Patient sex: F
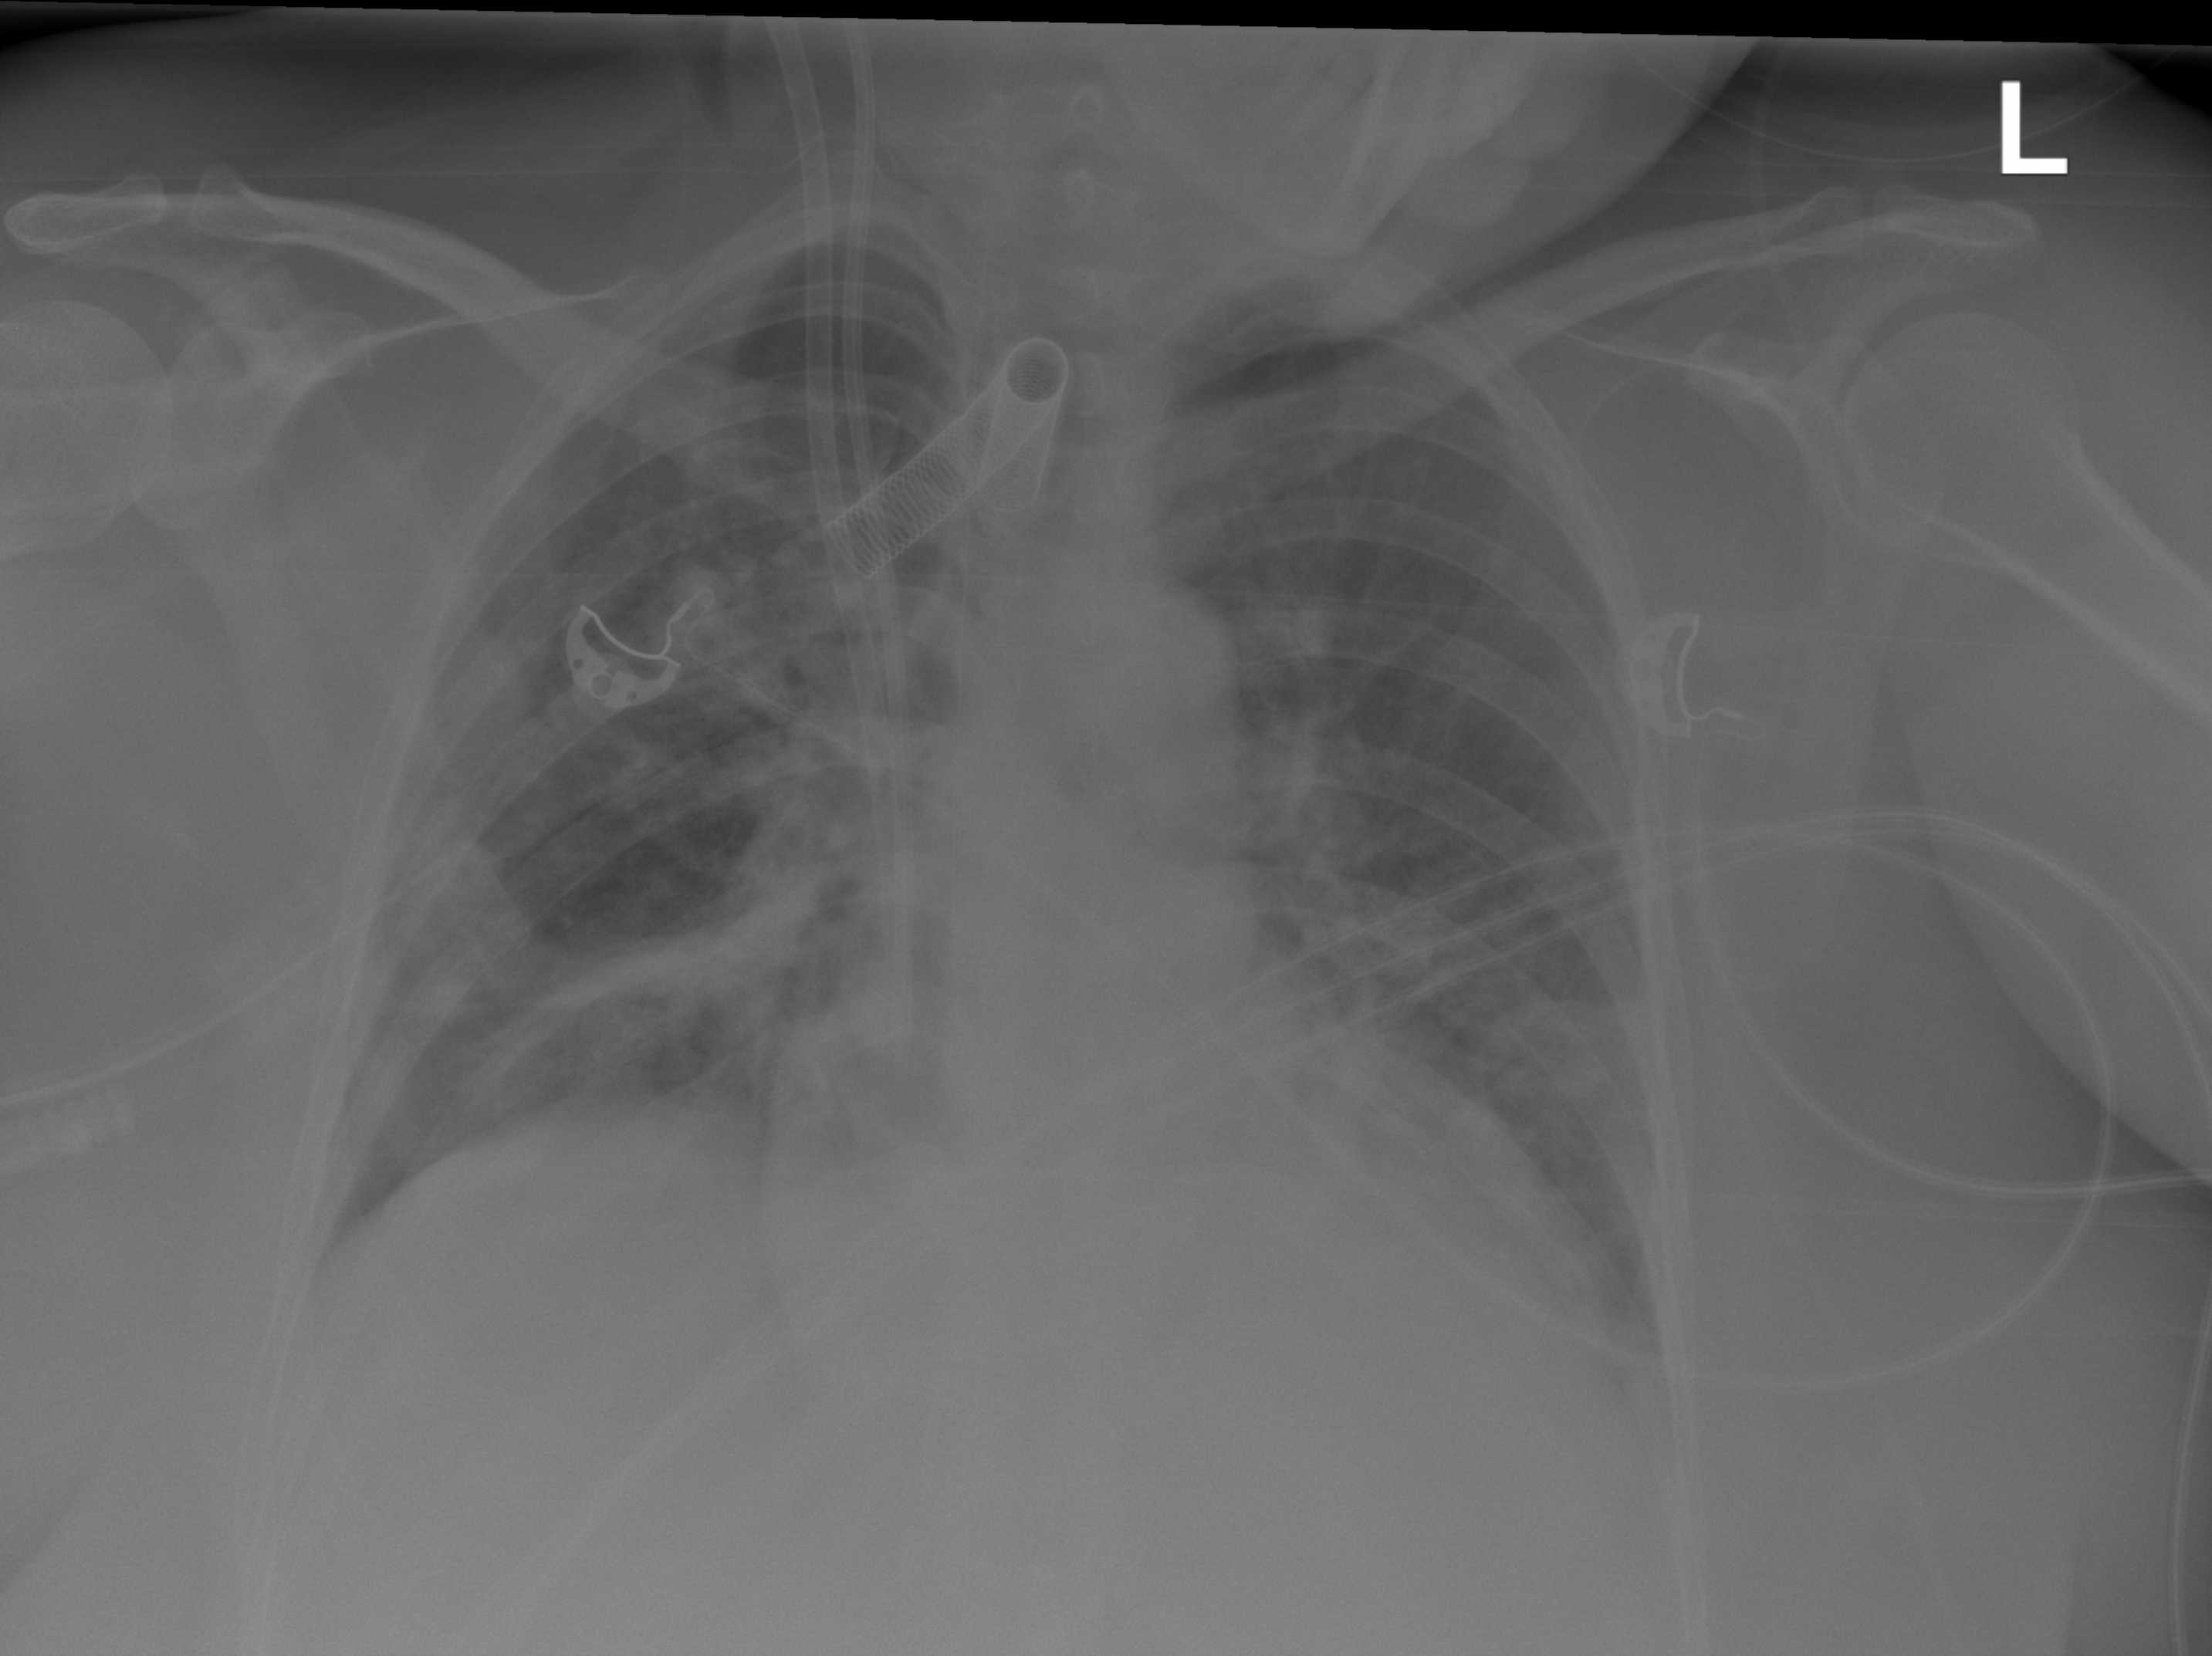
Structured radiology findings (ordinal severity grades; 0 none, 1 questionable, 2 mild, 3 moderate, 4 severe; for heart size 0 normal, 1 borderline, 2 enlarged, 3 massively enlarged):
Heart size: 1
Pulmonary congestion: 0
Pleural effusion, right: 0
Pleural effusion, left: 0
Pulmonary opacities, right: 2
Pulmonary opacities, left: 2
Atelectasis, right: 2
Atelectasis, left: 2